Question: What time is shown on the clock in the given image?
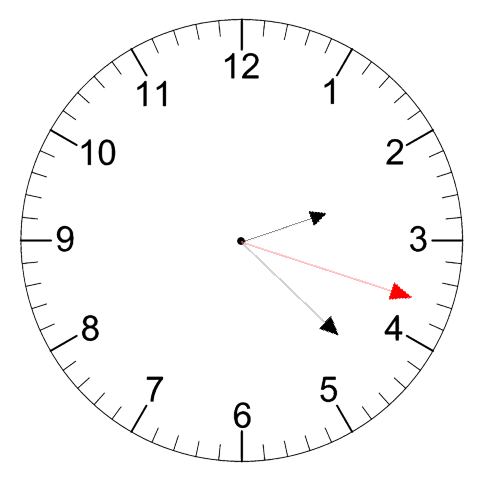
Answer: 02:22:18